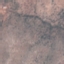
Label: HerbaceousVegetation